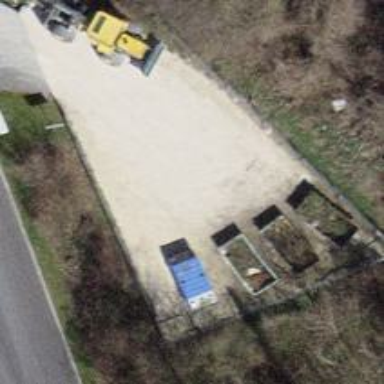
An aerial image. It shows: Recycling container for green waste.